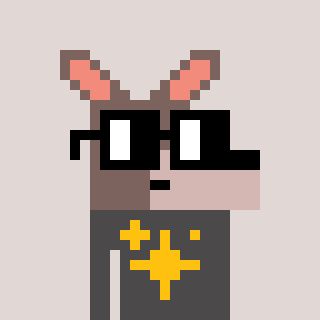
a pixel art character with square black glasses, a kangaroo-shaped head and a grayscale-colored body on a warm background